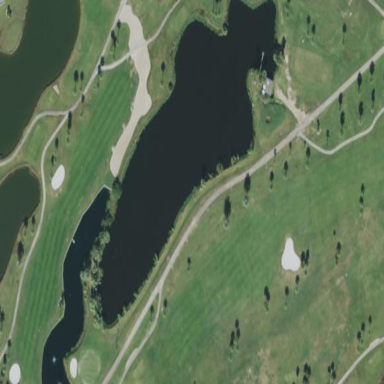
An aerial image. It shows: Water hazard on golf course. The hazard is natural water feature.